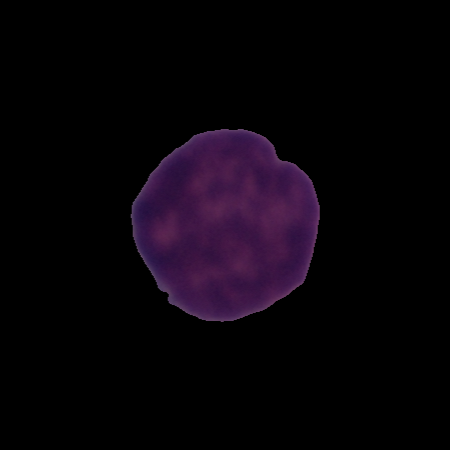
Label: healthy